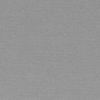
Label: dusty